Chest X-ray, AP view. Patient: 37 years old, sex M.
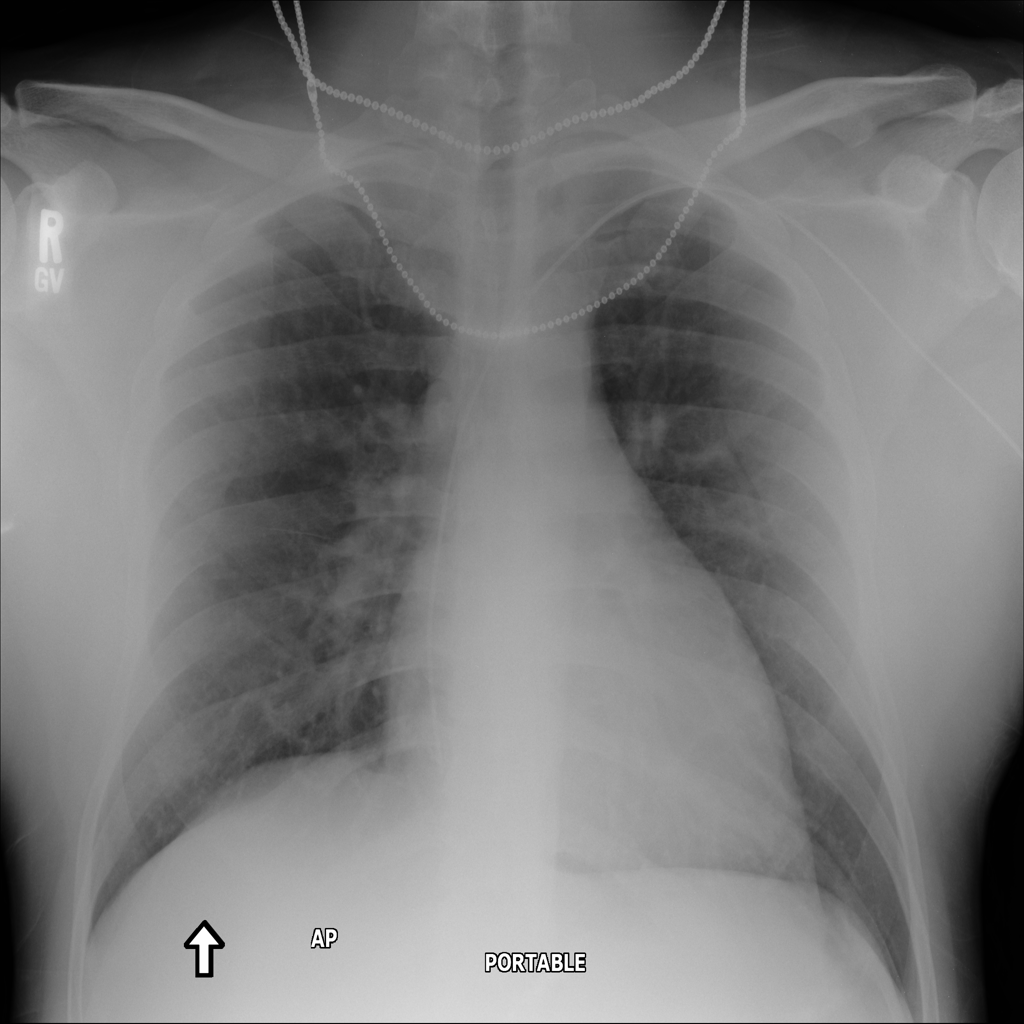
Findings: No Finding